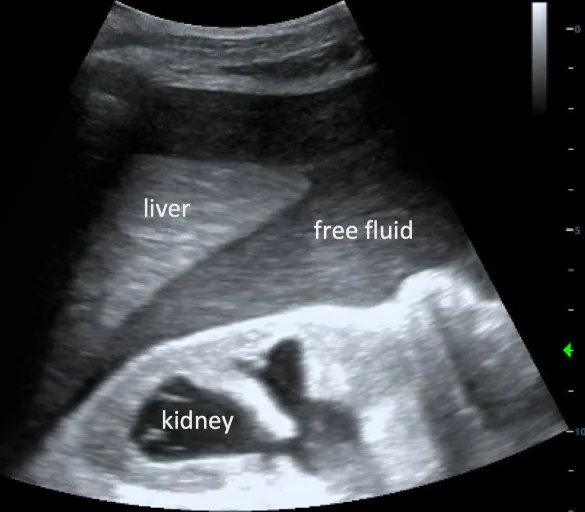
Point of care ultrasound in sagittal plane demonstrating large amount of free fluid in Morison's pouch with moderate right-sided hydronephrosis.
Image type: radiology (ultrasound)